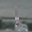
Label: 1